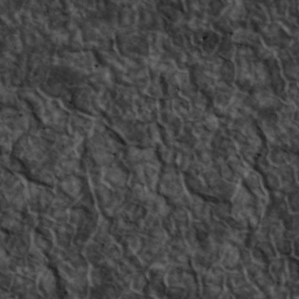
Label: non_frost